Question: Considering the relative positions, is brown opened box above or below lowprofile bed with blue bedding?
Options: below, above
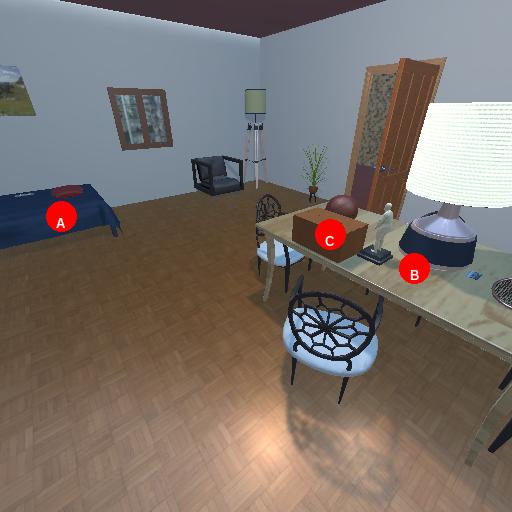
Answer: below